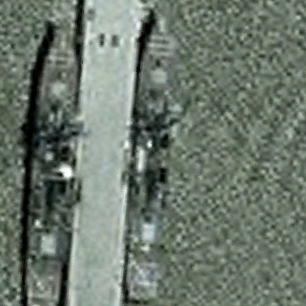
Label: destroyer